Field crop: maize
Growth stage: 2
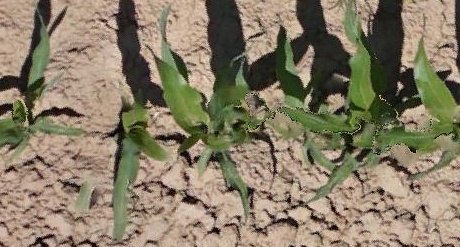
Species: maize